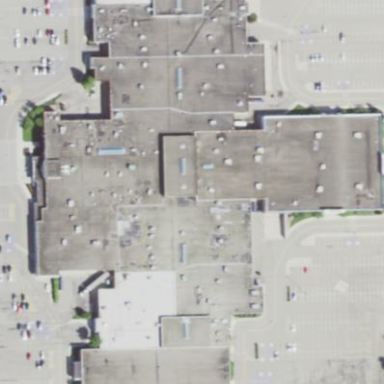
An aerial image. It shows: Commercial building housing mall.